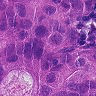
Metastatic tissue present: yes